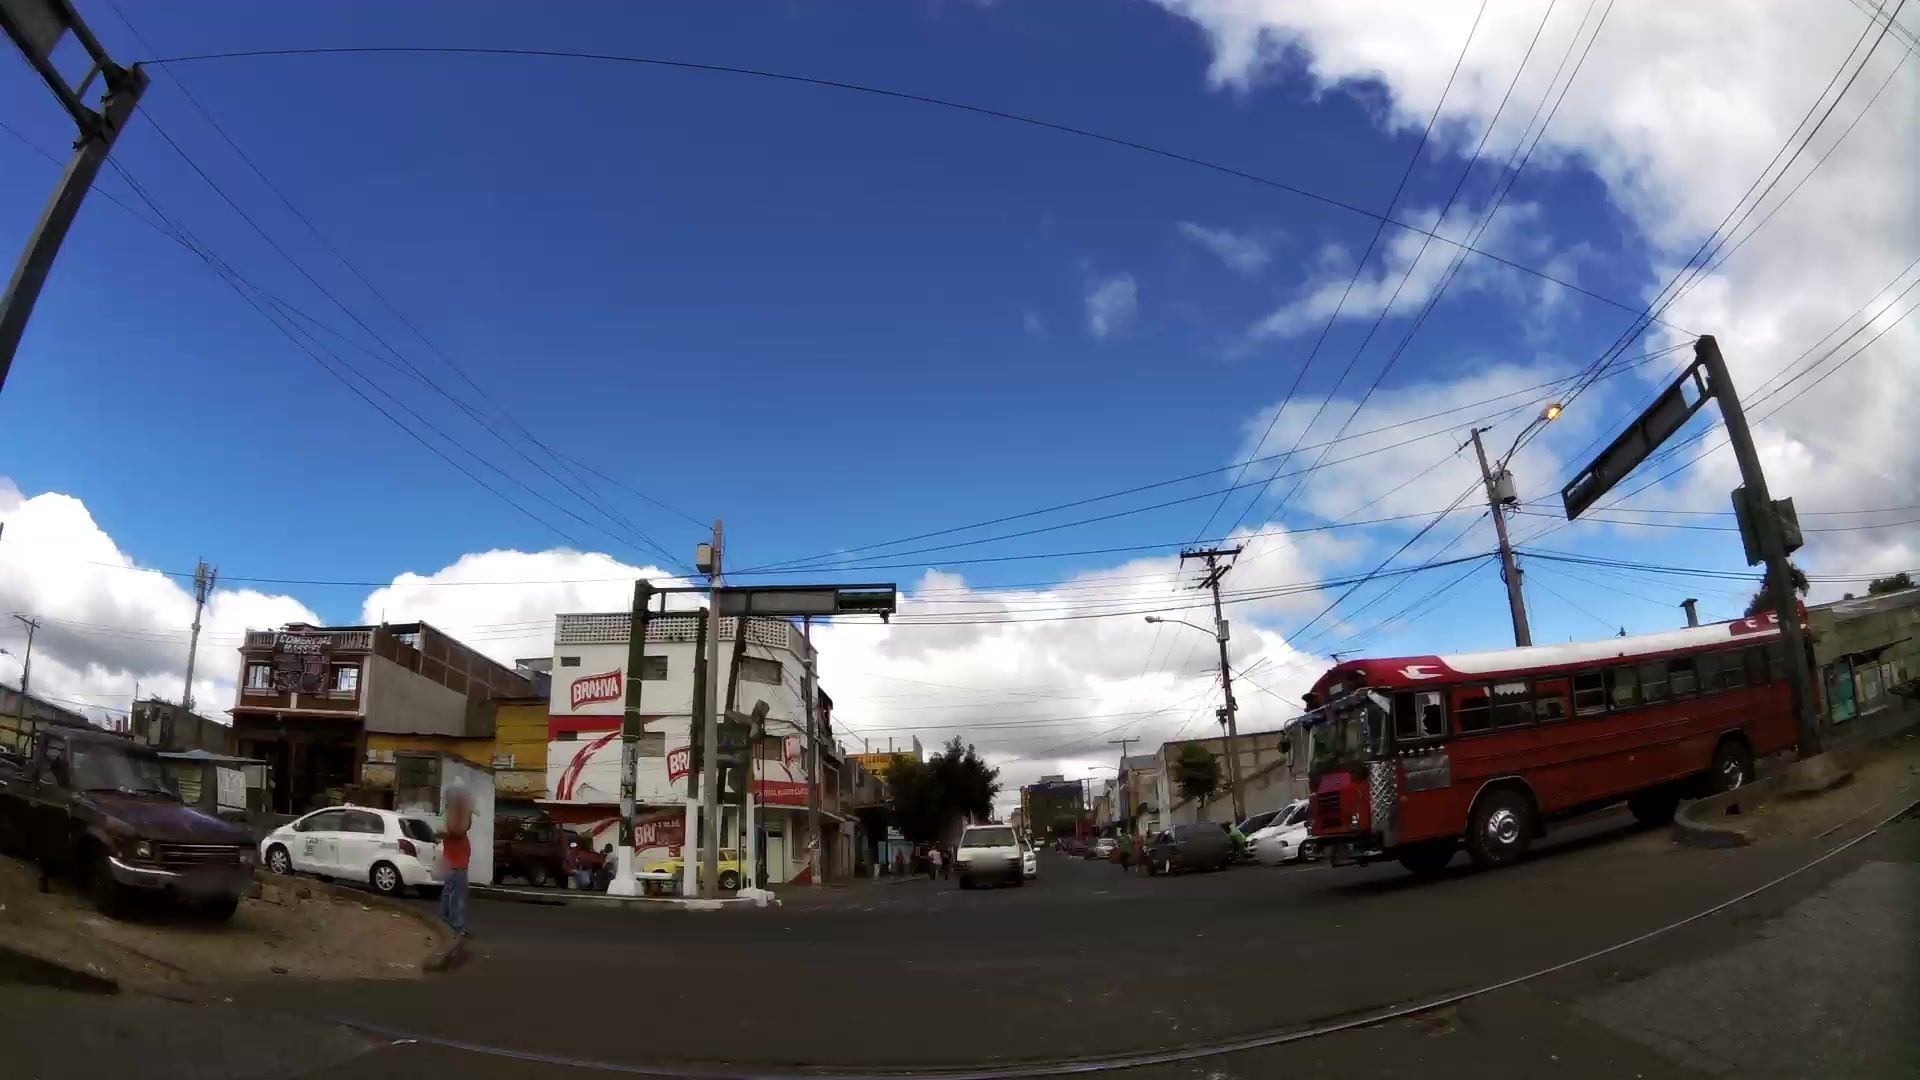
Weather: clear
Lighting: day
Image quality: good
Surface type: driving surface
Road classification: tertiary, primary
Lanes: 2
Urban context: urban centre
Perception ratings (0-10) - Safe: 3.7, Lively: 7.49, Beautiful: 3.56, Boring: 3.68, Depressing: 6.03, Wealthy: 0.94